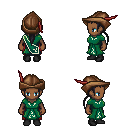
a pixel art fantasy rpg character, female body template, human, dark skin, sash dress, red pants, raven ponytail hairstyle, leather cap, black shoes, four views (front, back, left, right), 2x2 character sprite sheet, small pixel art, hard edges, no anti-aliasing